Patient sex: M
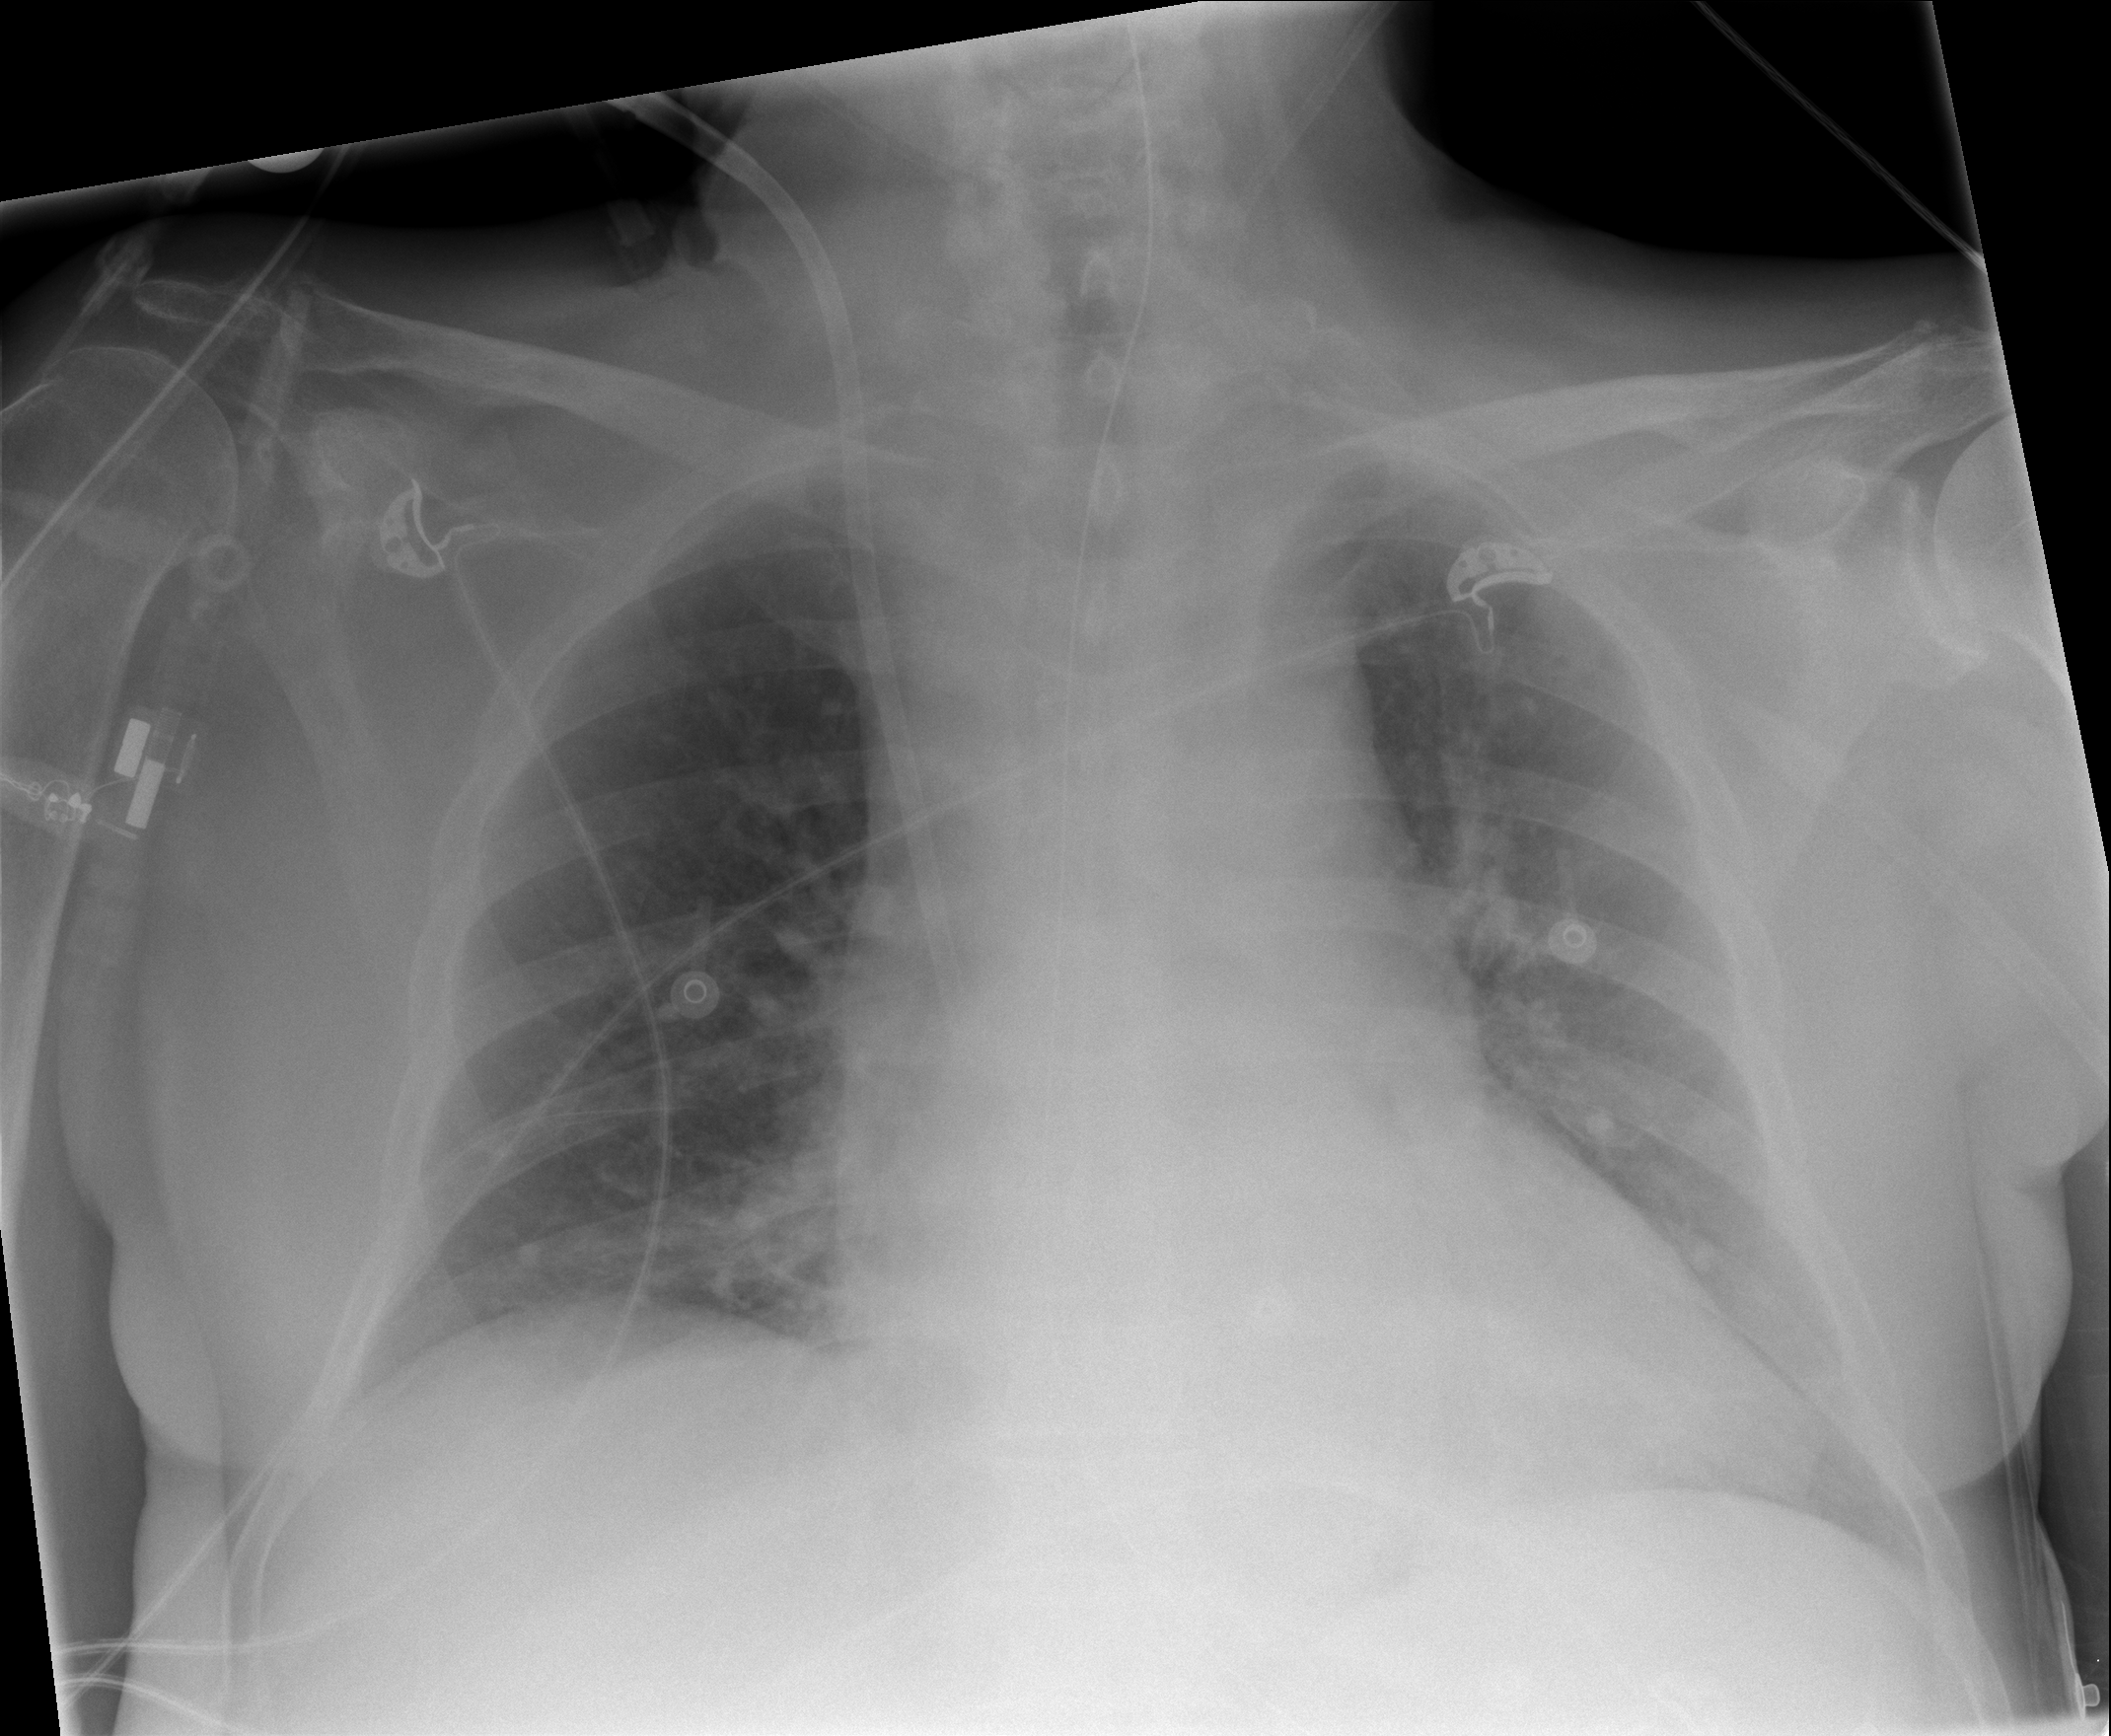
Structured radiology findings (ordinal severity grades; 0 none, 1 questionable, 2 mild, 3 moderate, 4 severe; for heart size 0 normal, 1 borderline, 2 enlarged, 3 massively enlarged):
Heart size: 2
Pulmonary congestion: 2
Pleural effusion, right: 0
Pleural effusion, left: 0
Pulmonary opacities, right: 0
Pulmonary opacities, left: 0
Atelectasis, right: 0
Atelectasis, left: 0